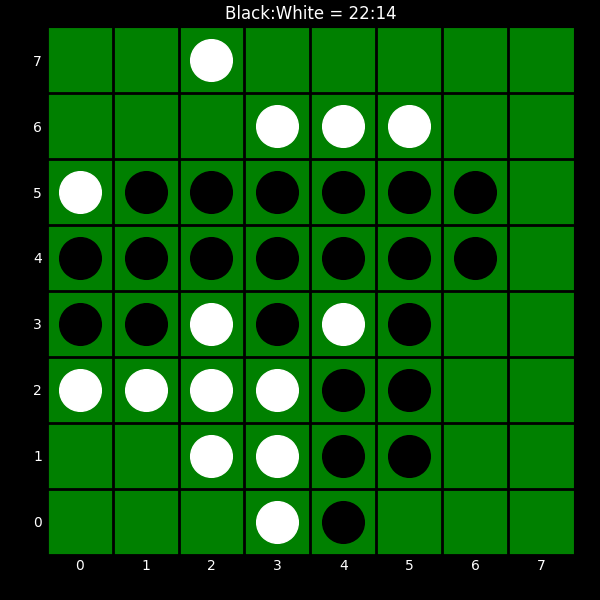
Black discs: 22
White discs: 14